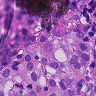
Metastatic tissue present: yes